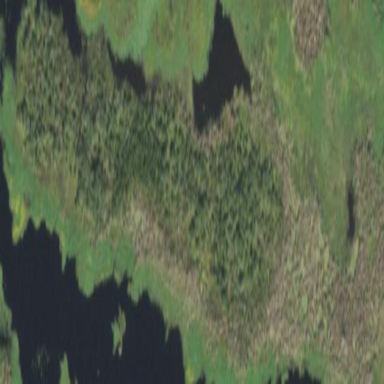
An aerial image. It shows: Marshy wetland area.